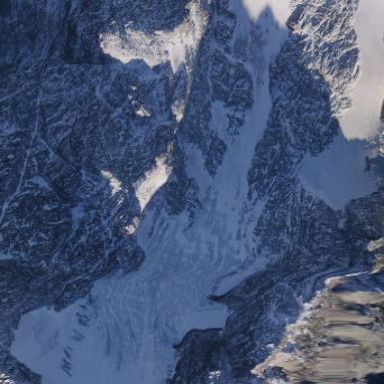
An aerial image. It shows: Stunning view of glacier.